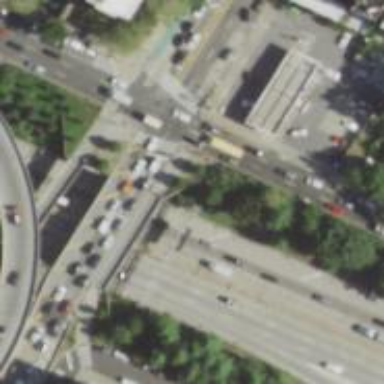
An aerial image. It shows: Primary highway with separate sidewalk.